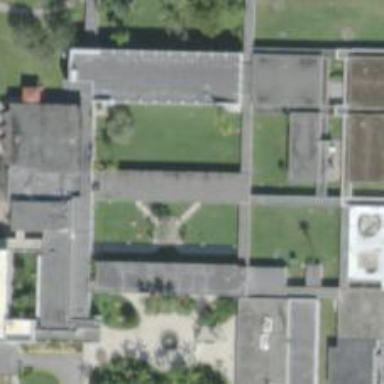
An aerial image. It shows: College building.